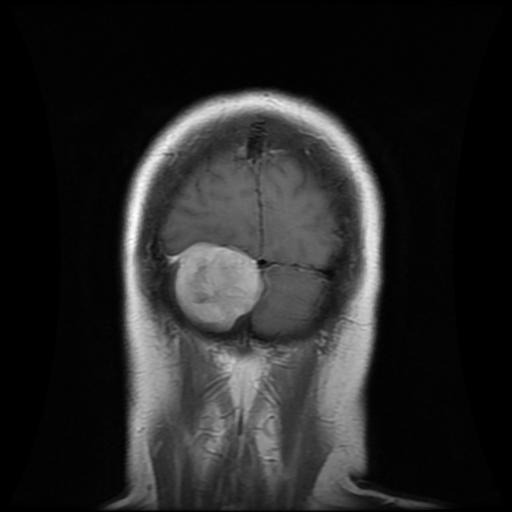
Label: meningioma